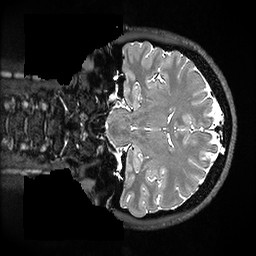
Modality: T2w
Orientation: coronal
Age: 30
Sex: male
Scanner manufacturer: ge
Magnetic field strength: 3 T
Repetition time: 3.202 s
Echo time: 0.06683 s